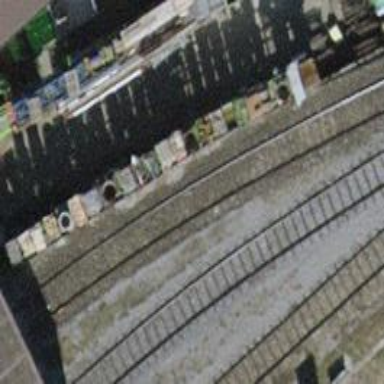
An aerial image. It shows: Single railway spur track.